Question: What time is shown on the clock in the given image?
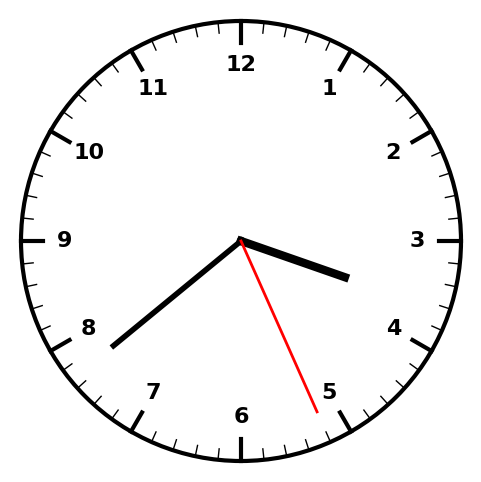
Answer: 03:38:26